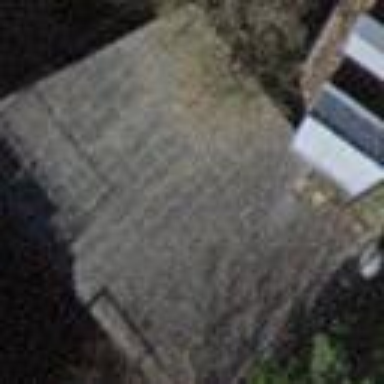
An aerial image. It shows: Building with flat roof.